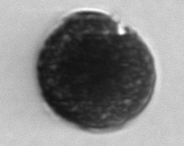
Label: Alexandrium_catenella